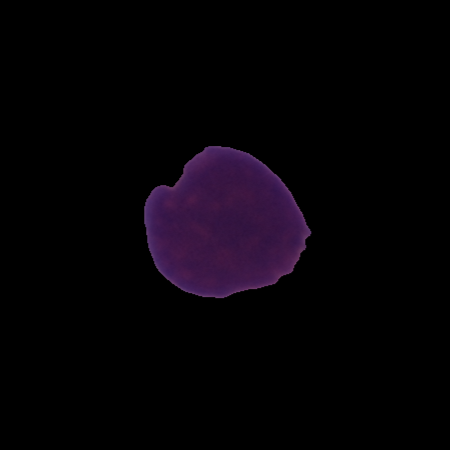
Label: healthy